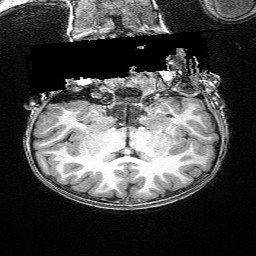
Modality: T1w
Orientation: sagittal